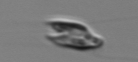
Label: Chrysochromulina_lanceolata